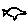
Label: fish